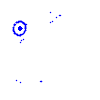
Particle: electron